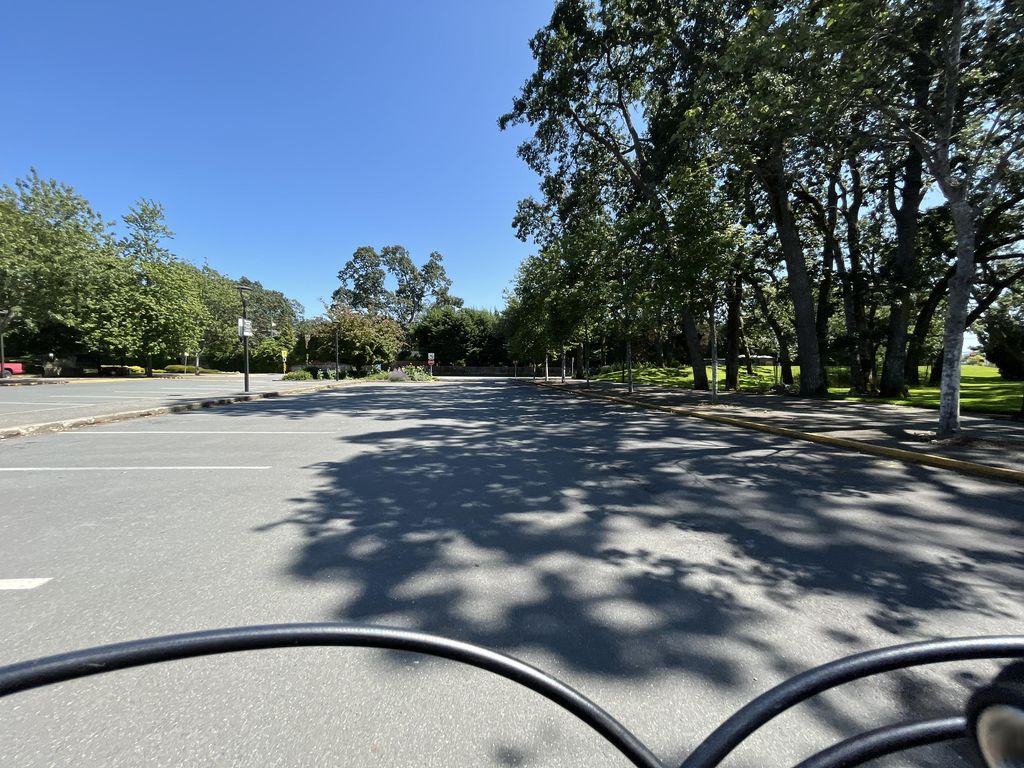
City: victoria